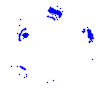
Particle: pion